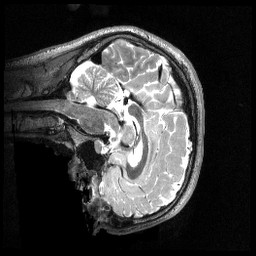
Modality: T2w
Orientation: sagittal
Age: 20
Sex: male
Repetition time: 3.2 s
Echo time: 0.563 s